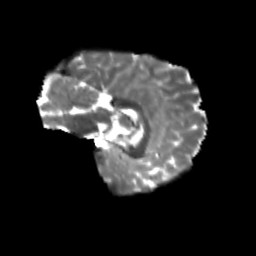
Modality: T2w
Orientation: sagittal
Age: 9
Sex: male
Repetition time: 9.512 s
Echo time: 0.089 s